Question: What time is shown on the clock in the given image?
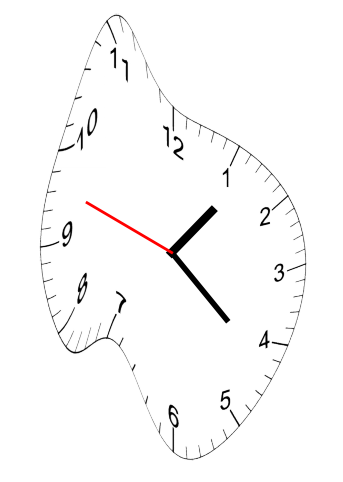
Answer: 01:21:48